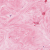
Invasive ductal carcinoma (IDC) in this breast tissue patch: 0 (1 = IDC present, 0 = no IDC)